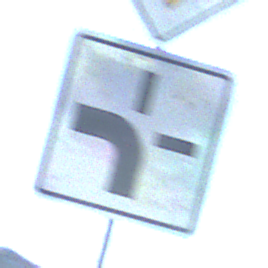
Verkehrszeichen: VerlaufVorfahrtsstrasse1
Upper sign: Vorfahrtsstrasse
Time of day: Night
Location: Outdoor (Nature)
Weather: PartlyCloudy
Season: NotSpecified
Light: Natural